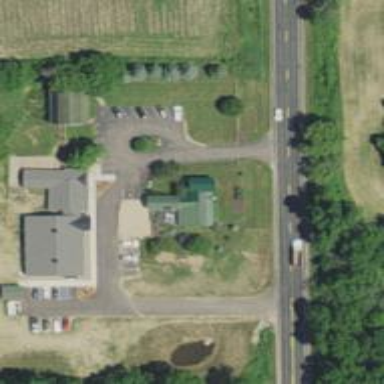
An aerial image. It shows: Veterinary facility.